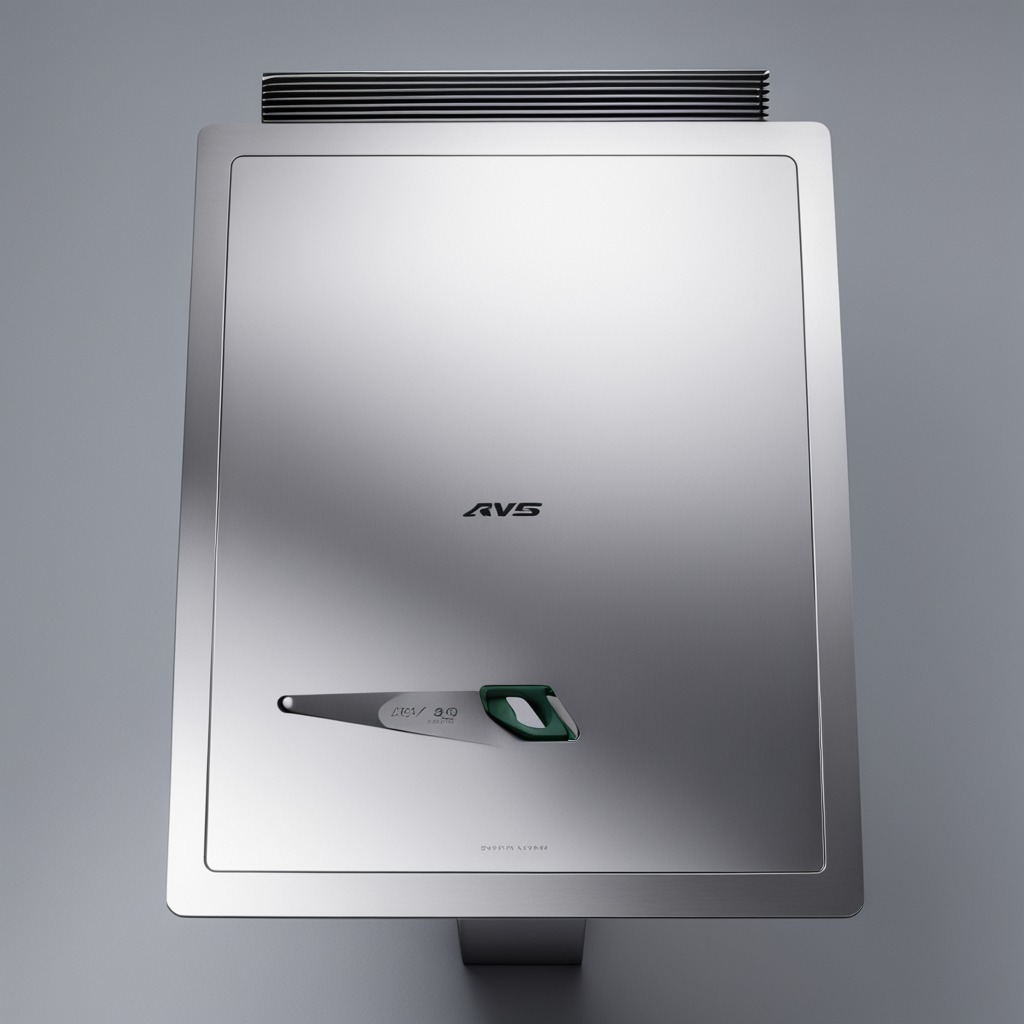
A metal saw is lying on a stainless steel table in a high-end prototyping lab.